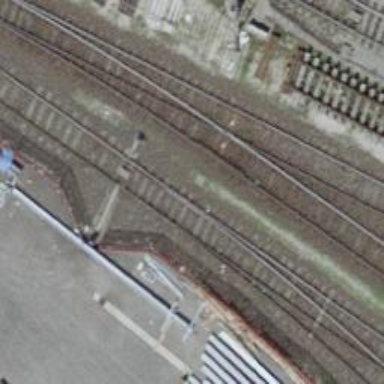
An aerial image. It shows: Railway yard with one track.